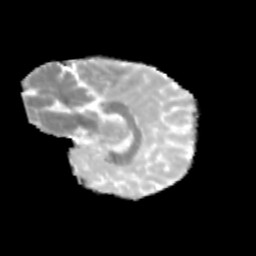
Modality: MD
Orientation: sagittal
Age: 9
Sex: female
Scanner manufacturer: siemens
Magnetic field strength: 3 T
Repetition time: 3.8 s
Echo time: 0.07 s